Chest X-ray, AP view. Patient: 57 years old, sex M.
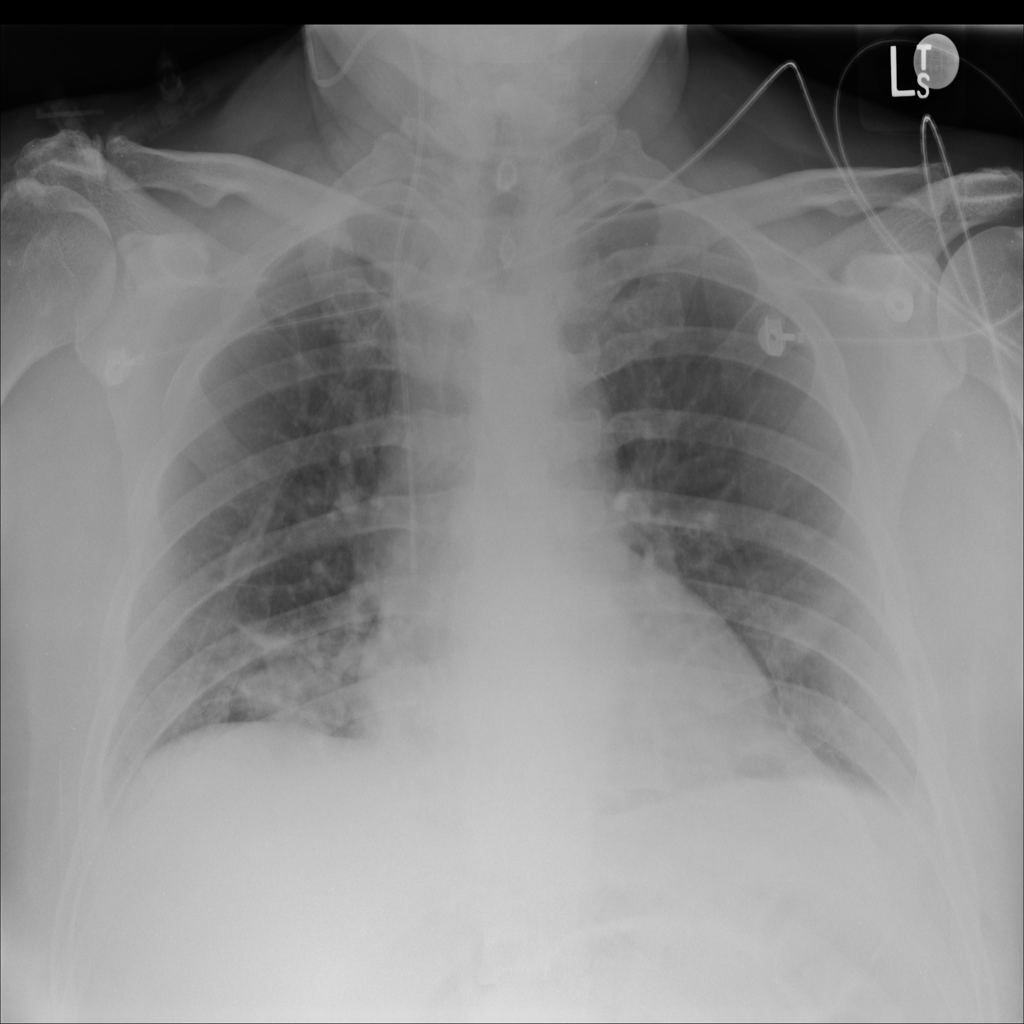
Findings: Infiltration